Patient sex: F
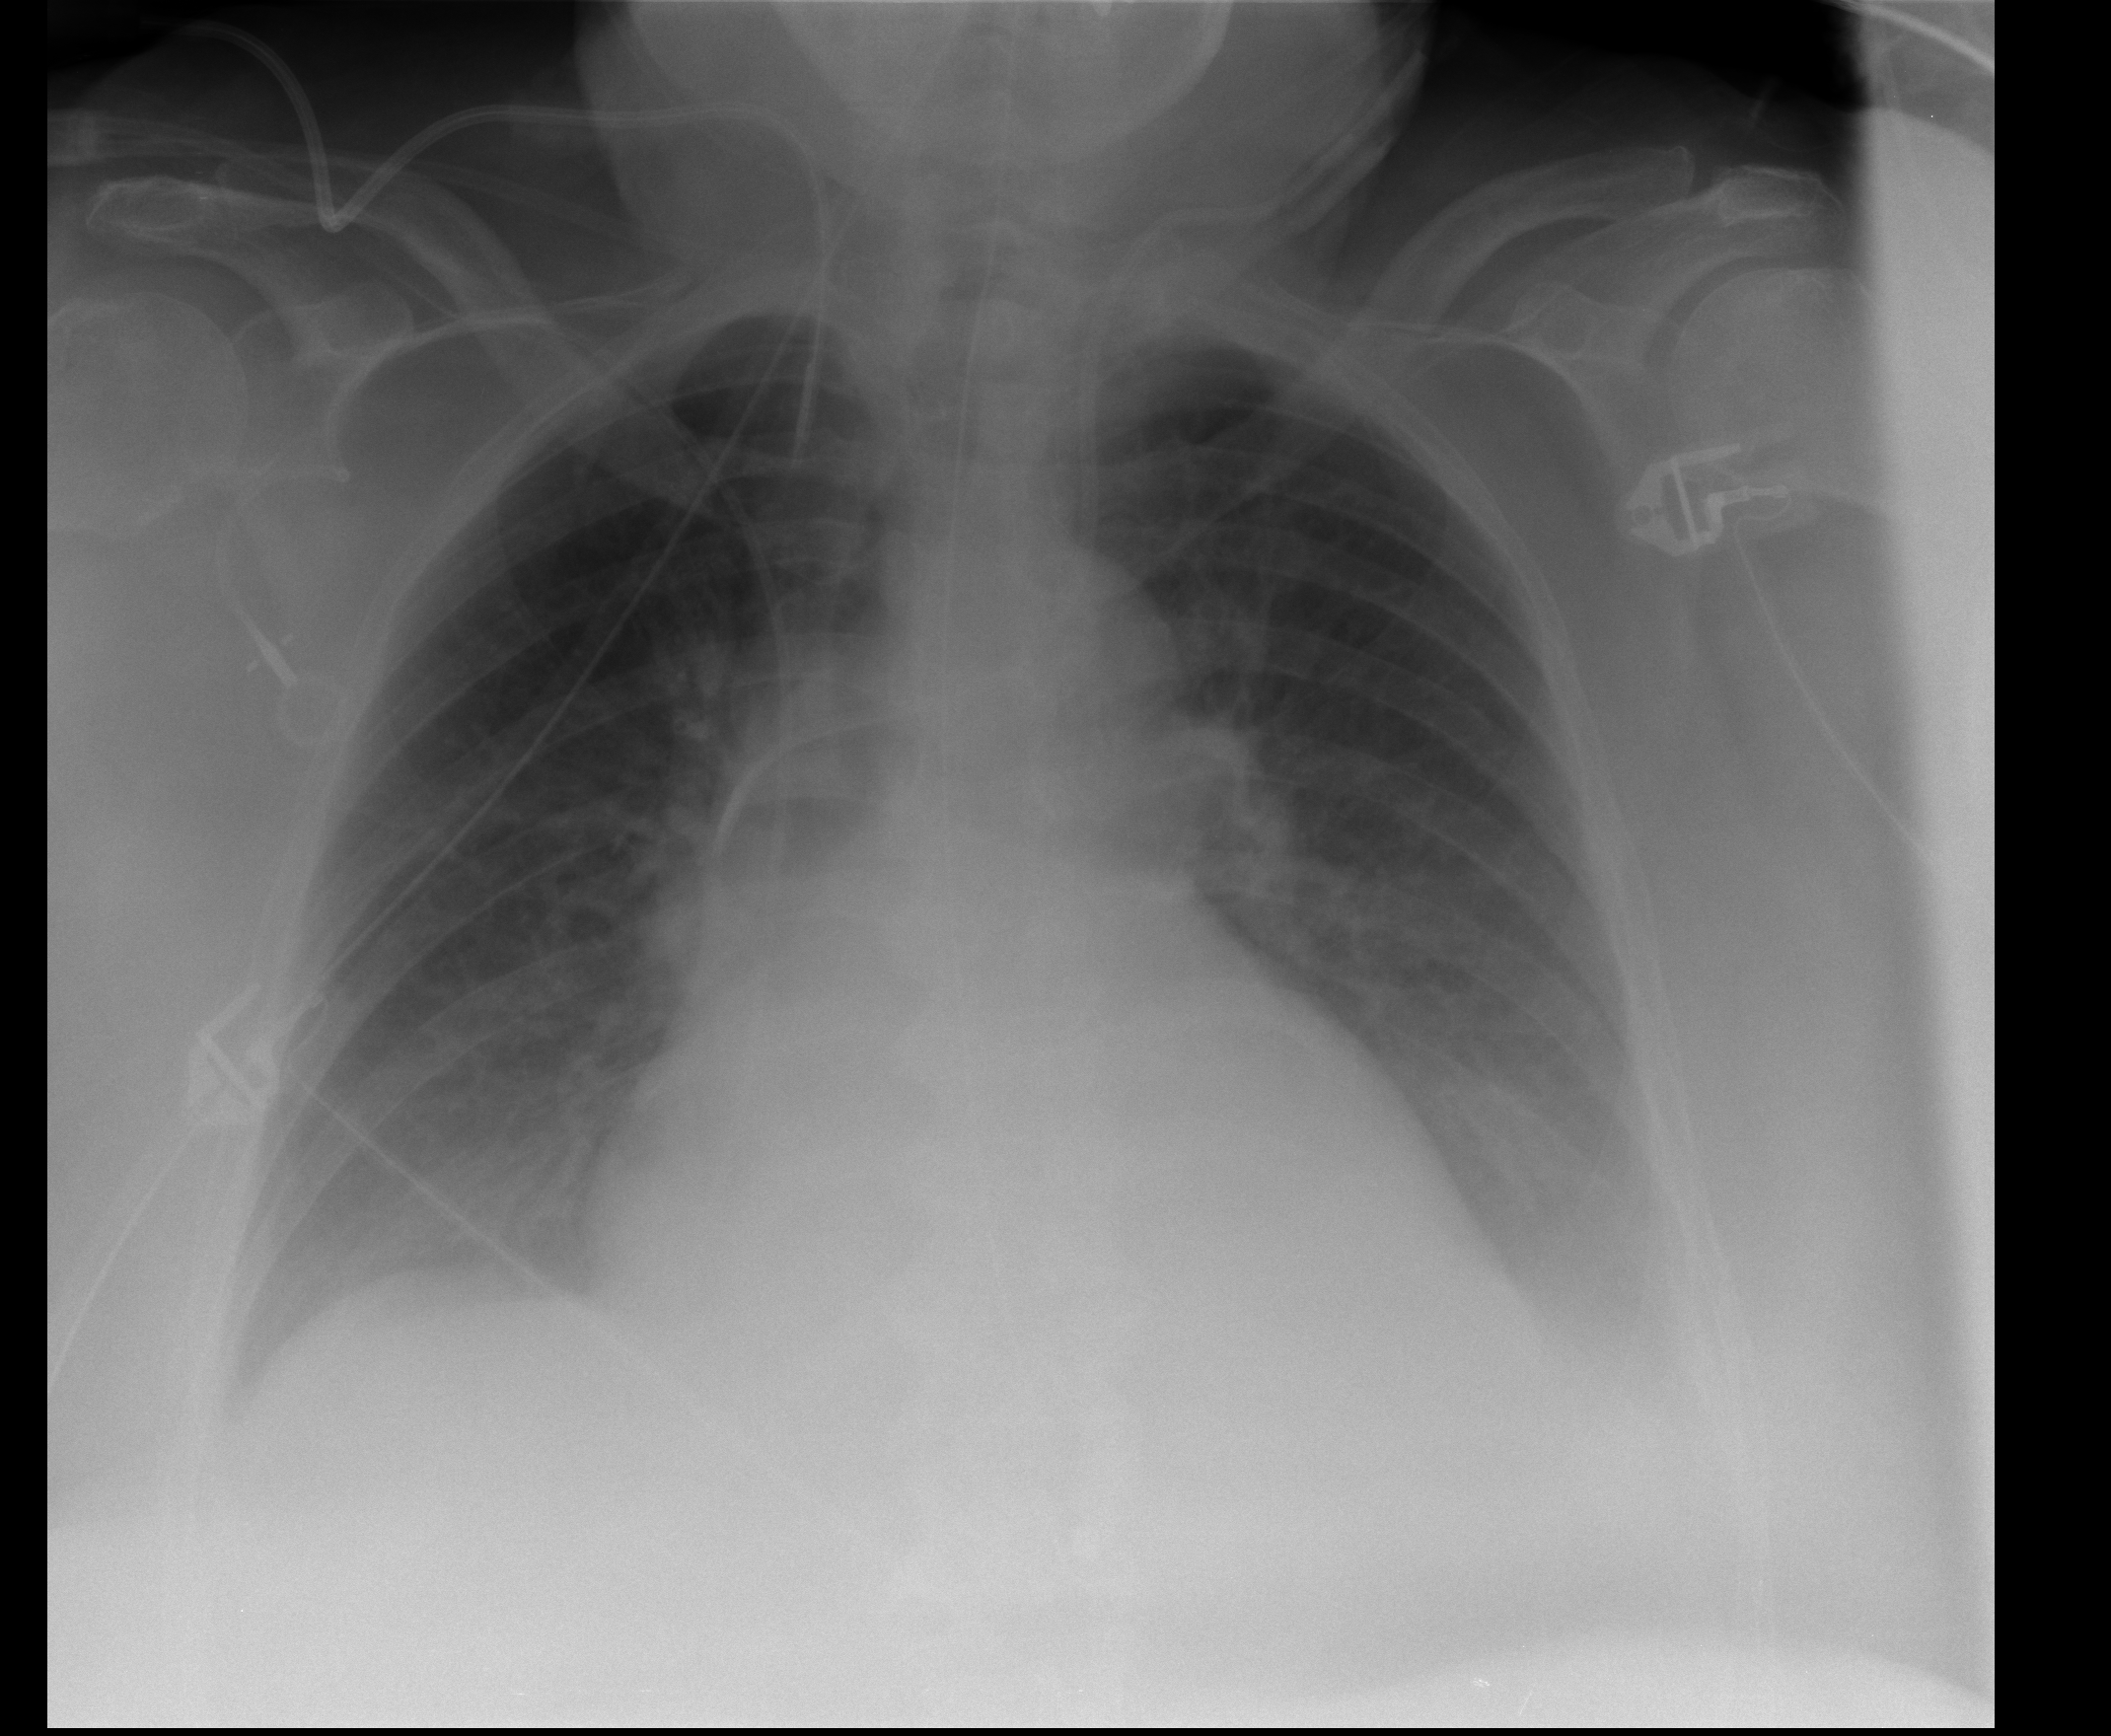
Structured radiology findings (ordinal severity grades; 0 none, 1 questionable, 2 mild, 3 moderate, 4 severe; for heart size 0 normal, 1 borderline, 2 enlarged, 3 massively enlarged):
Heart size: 0
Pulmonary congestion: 0
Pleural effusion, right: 2
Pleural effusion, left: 2
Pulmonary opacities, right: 0
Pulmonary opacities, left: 0
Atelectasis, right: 0
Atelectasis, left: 2